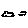
Label: cloud